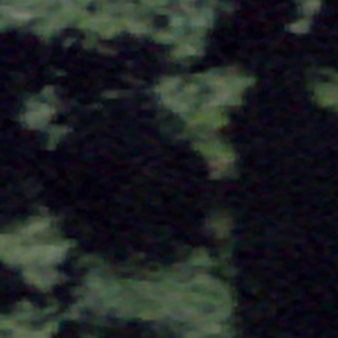
Label: other